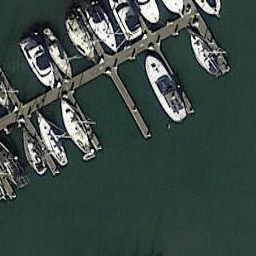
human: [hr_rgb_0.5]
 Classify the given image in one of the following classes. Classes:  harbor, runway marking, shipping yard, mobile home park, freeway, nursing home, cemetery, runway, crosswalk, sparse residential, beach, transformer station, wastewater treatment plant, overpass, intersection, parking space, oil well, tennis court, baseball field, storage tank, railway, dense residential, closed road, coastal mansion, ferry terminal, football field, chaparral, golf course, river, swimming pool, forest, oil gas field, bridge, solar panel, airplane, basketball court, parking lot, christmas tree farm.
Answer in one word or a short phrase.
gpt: harbor